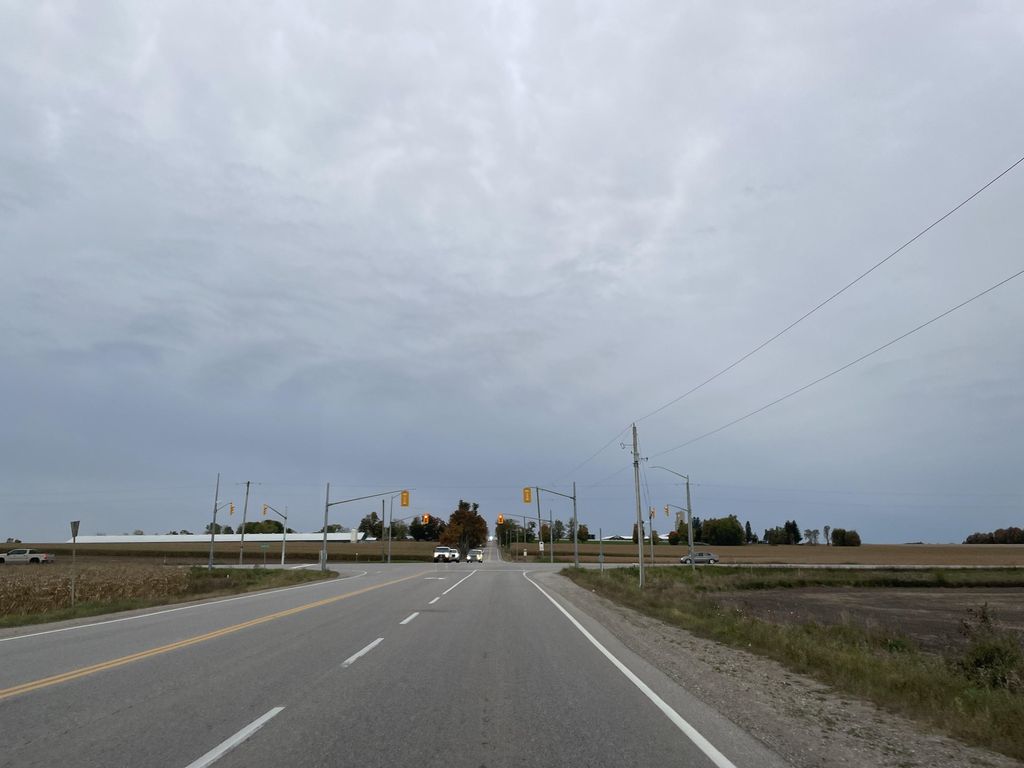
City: kitchener-waterloo